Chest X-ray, PA view. Patient: 56 years old, sex F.
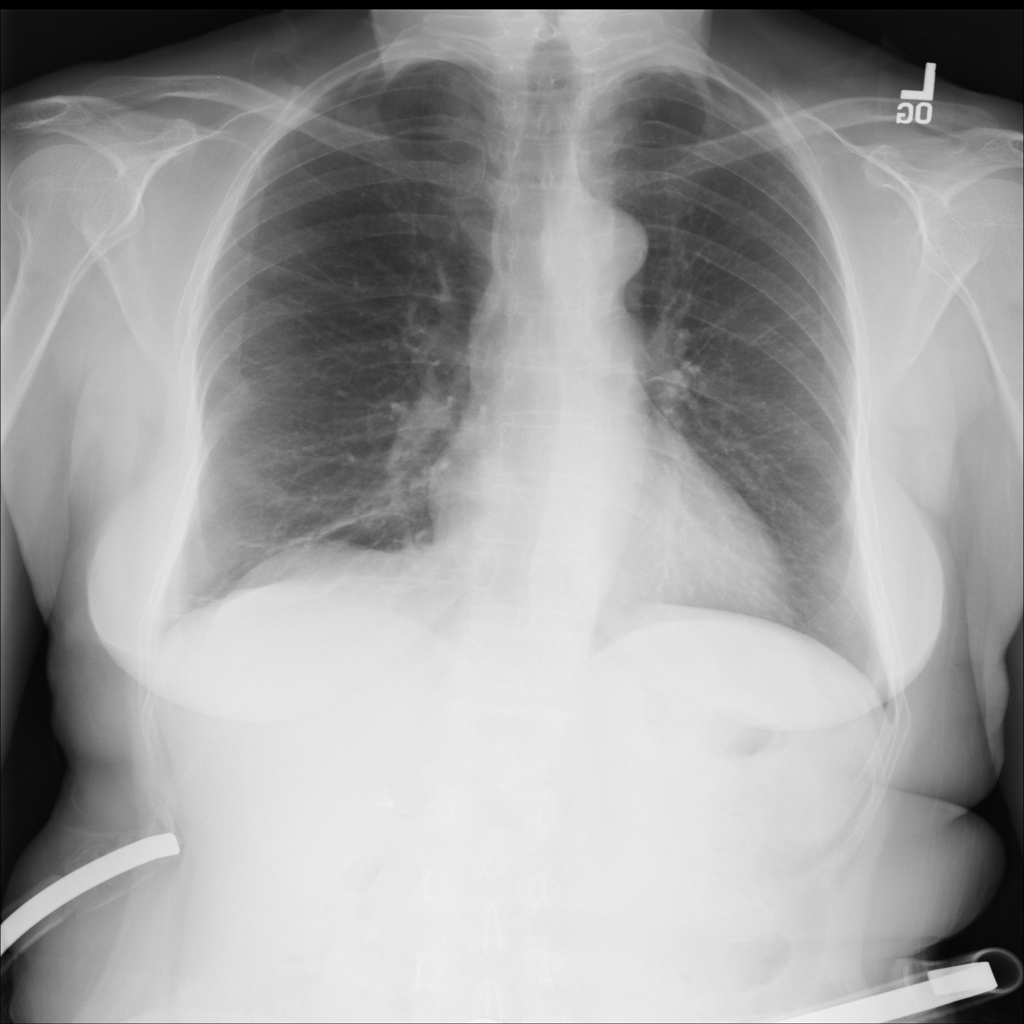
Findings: Atelectasis, Fibrosis